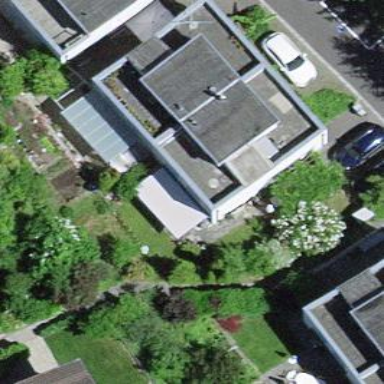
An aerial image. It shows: Terrace building with flat roof.